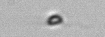
Label: nanoplankton_mix